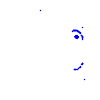
Particle: proton